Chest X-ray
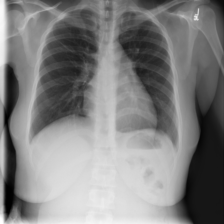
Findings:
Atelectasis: positive
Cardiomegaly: negative
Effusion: negative
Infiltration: negative
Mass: negative
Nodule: negative
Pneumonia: negative
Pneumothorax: negative
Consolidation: negative
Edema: negative
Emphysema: negative
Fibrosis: negative
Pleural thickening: negative
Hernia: negative